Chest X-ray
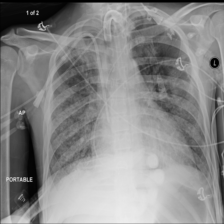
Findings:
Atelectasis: negative
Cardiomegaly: negative
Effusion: negative
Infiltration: negative
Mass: negative
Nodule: negative
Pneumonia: negative
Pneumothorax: negative
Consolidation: negative
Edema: negative
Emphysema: negative
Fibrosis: negative
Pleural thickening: negative
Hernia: negative